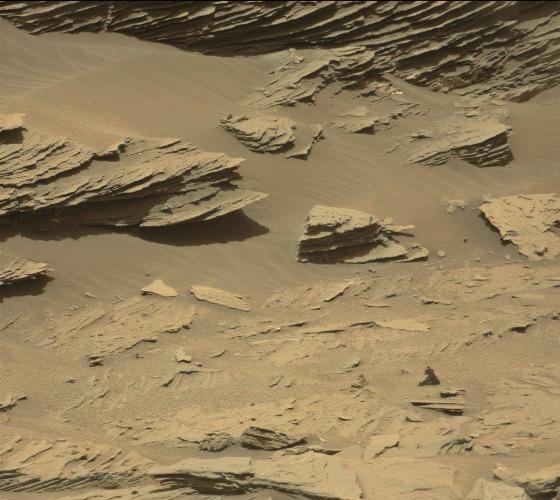
Terrain classes present: Bedrock, Gravel / Sand / Soil, Rock, Shadow